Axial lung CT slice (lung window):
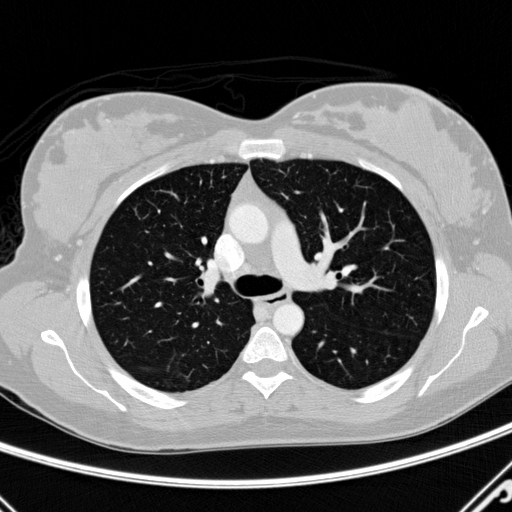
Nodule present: no